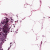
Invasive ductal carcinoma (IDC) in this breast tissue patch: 0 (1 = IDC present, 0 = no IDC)